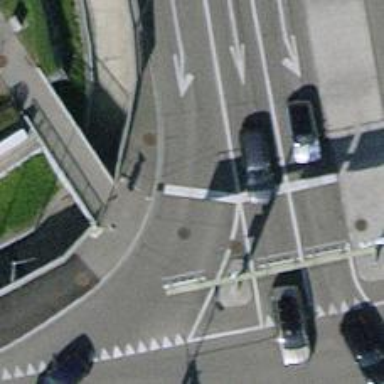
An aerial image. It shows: Road with traffic signals.